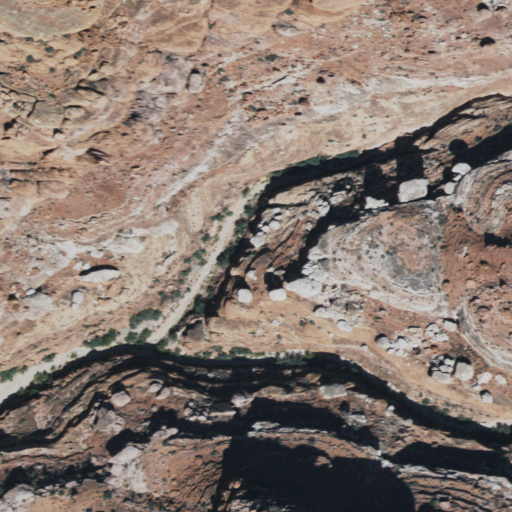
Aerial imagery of valley in Arizona named Lee Canyon containing shrub and barren land